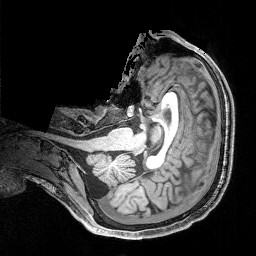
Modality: T1w
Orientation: axial
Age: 24
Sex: male
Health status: healthy